Question: I am writing documentation in Ascii Doc style (AsciiDocFX GUI, but I suppose it is invalid to topic) and I am having a problem.
When I create a table and then , the word is not split into multiple lines, it is overlapping cell next to it.
Is there some way how to fix this problem?
Here is source code from ascii doc
'''
[[EXAMPLE_TABLE]]
[cols="4,3,5,7",width="100%",options="header","autowidth"]
|============================
s|Function s| Parameter s| Value s| Description
.3+^.^|toLongWorddddddddddd |Command |AnotherLongWord |Some description with spaces
|Parameter |Value |...
|Parameter |Value |...
|============================
'''
Here is the output (image snipped from exported pdf file):

Final goal is simple - to have nice-looking table.
---
Note:
When I export this document to html file, the table is fine, but it is not able to be printed out properly. I need the pdf for management..
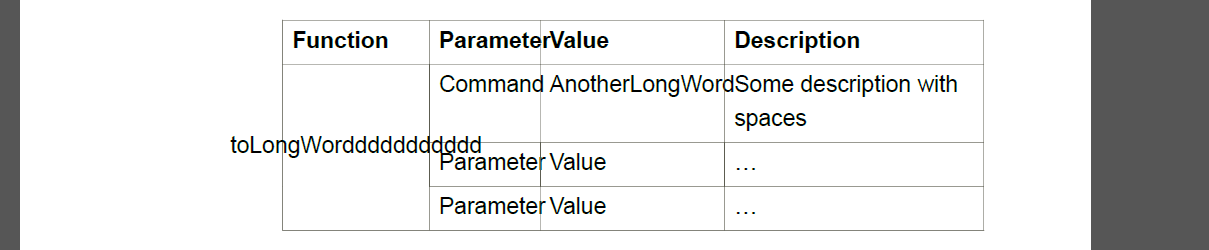
Answer: Long story short,
I asked a guy who is working with AsciiDoc for a year and he said, that it is simply not possible. AsciiDoc framework doesn't support this possibility.
The only solution is to split the long word into multiple smaller words by spaces. :(